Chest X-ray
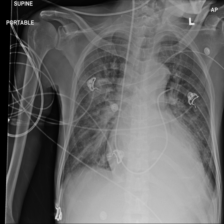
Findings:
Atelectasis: negative
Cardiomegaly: negative
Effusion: negative
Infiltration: negative
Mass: negative
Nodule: negative
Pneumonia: negative
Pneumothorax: negative
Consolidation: negative
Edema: negative
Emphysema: negative
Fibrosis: negative
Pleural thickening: negative
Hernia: negative